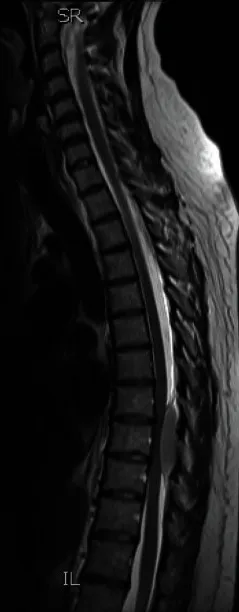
MRI scan of spine shows soft tissue mass posterior to T9 causing moderate cord compression.
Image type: radiology (mri)